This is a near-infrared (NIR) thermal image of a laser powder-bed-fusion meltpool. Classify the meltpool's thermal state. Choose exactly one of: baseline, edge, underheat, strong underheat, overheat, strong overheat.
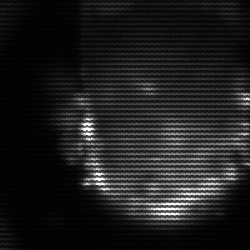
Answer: baseline